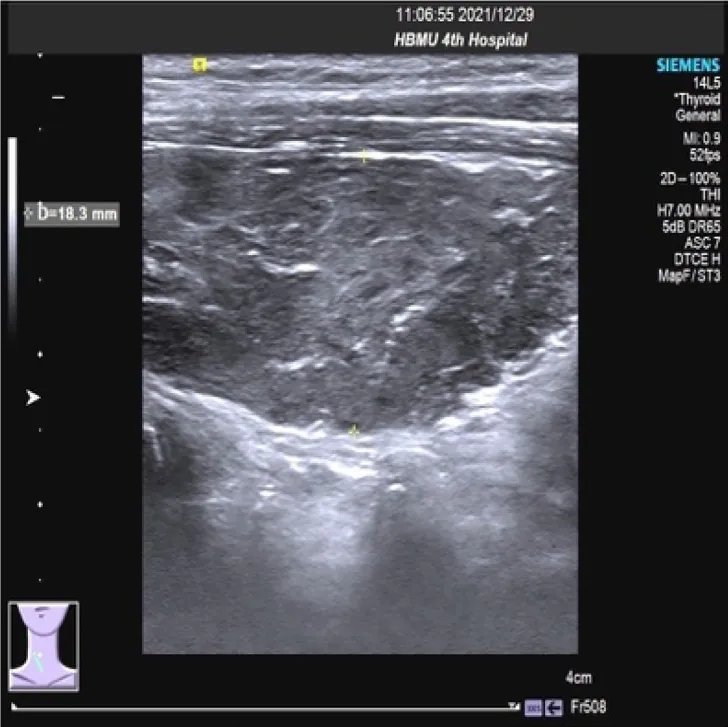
Thyroid ultrasound results showing diffuse thyroid lesions.
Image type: radiology (ultrasound)